Question: Hi i have to develop one spinner app.
here how can i remove the default gray color border on android spinner item..please help me.

How can i remove the default border from this image.
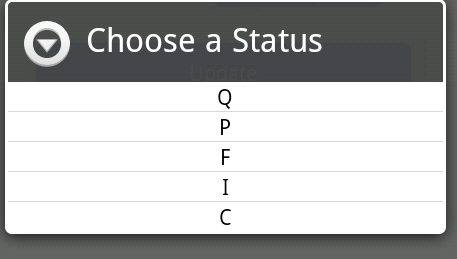
Answer: There aren't a simple form to do that you want with code or other simple method
You must to create your own background for that spinner o use other theme -- light, dark, holo ... -- I think Holo its a good solution.
If your app is developing for Android 3- you can use this <URL> to use Holo in every Android version 1-6+
Other solution is take the Android resources for that compoment and edit it with Gimp/photoshop and use the editing image.
I hope this help you